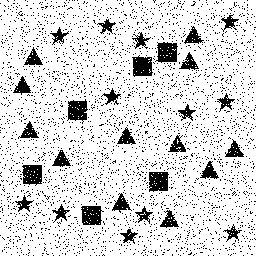
Squares: 6
Triangles: 12
Stars: 12
Total shapes: 30